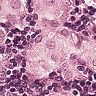
Metastatic tissue present: yes